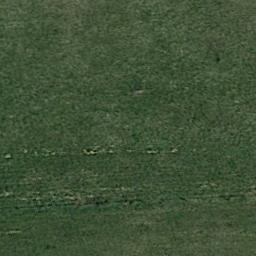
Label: meadow